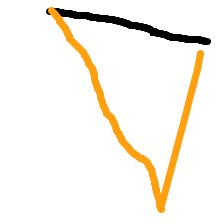
Shape: triangle